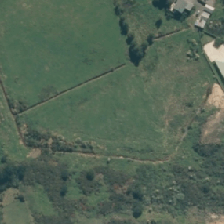
Land cover: urban_parkland